Question: For a university group project, we are building a data warehouse using SQL Server Management and Visual Studio. We are currently in the staging area and want to fill the tables with data. It works fine for our dimension tables, but it simply doesn't work for our fact table sales. We have tried several different options and now have two final options, both of which should work. The first option can be executed without error messages, but the rows stop being forwarded after "Merge Join".

With the second option we get an error message in the OLE DB destination <URL> as follows:
> [OLE DB Destination [115]] Error: SSIS Error Code DTS_E_OLEDBERROR. > An OLE DB error has occurred. Error code: 0x80004005.
An OLE DB record is available.
Source: "Microsoft SQL Server Native Client 11.0"
Hresult: 0x80004005
Description: "Violation of PRIMARY KEY constraint 'pk_Fact_Sales'. Cannot insert duplicate key in object 'dbo.Stg_Fact_Sales'. The duplicate key value is (2021-12-31, 017692475c1c954ff597feda05131d73, 3c7c4a49ec3c6550809089c6a2ca9370, a08ac24c7188aae96f09570ffde66b40, 66188).".
In either way, the fact table is completely empty on SQL.
For a better understanding and insight, we are providing you with our SQL scripts, flat files as well as visual studio data flow: <URL>
If anyone can help figure out what our problem is, we would be more than happy!
Thank you very much and all the best!
---
@Jayvee: Thank you very much again for your help! We tried doing what you suggested to us and it worked as well for us!
However, we noticed that the sum of the price + the sum of the freight value is different from the payment_value as well as the values differ from the csv file. That is why we tried to additionally check the box "Remove rows with duplicate sort values" in the Sort 1. Instead of having 117.216 rows in the end, we end up with 102.727 rows. Yet, there is still a variation between all of the values. For a better overview and understanding, please refer to the following image: <URL>.
Do you know why this might be happening or have a solution to solve this problem?
Also, we tried to move forward with the Reviews fact table. In this table we would like to show the average score (made for orders) for each customer unique id, taking into account the different dates. In other words, one customer can make more than one review on the same day, so we want to do the average for those cases. If the customer made the review on a different day, we do not want to include this information for the calculation of the average. Could you maybe help us how to do this with visual studio? We tried using the Aggregate function, but it did not work out. Can you maybe help here as well? (We don't care about the relation with the order, we just want to know the average for the scores made by the same customers on the same day.)
Thank you for your time and help!
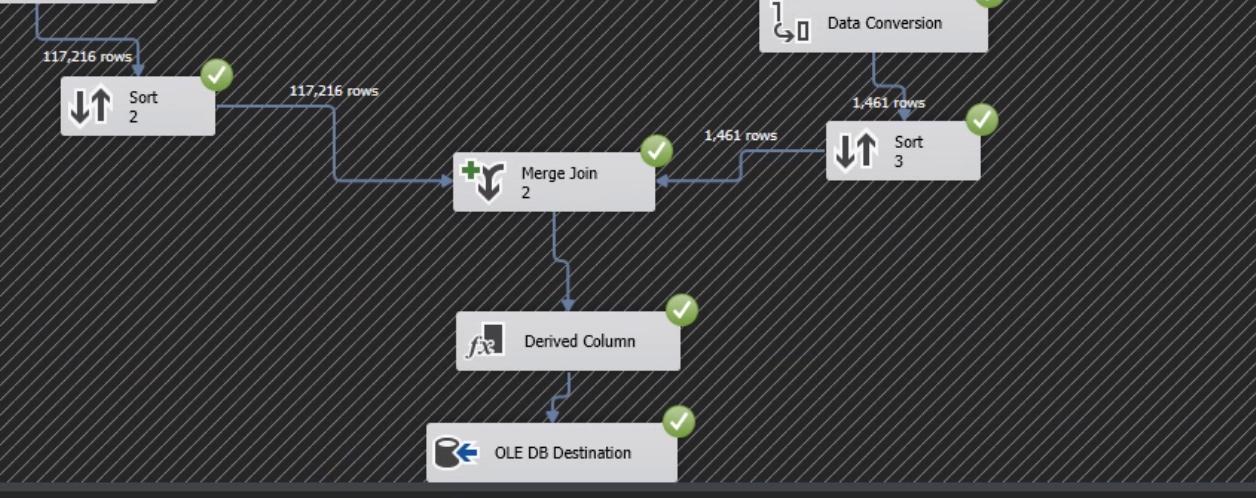
Answer: There actually are some transactions that create duplicates keys:
Fact Sales PK is as follows:
'''
FK_Date ASC,
FK_Product ASC,
FK_Sellers ASC,
FK_Customer_unique ASC,
FK_Payment ASC
FK_Date comes from orders file
FK_Product, FK_Sellers and FK_Customer_unique come from order_item file
FK Payment comes from payment file
'''
Now, if we check the files for the product_id that created the PK duplication (cb07b3df7c64648bbeceb85cacd464c9)
in order_items:
<URL>
As you can see 2, items with the same product_id, seller_id and order_id
in orders:
<URL>
in payments:
<URL>
So when the two records from order_item merge with order and payment file (using order_id as join key) you will end up with two records with the same
FK_product (cb07b3df7c64648bbeceb85cacd464c9)
FK_date (23-01-2017)
FK_seller (62c50c1af4dfdc4149d25c5222043d39)
FK_customer_unique (8a0793d04e0f4be13434516ee7037104)
FK_payment (38321)
so that is why you need to either add something to the fact table to make it unique (order_item_id, for instance)
or
ignore the duplicates by removing the records with same sort value in the sort transformation of order items
or
group order_items by order_id summing the freight value
which of the three solutions will depend on the rules of the problem (i.e the meaning of freight value, is it divided between items or it's just repeated?)
hope this helps to clarify the issue
fact sales table:
'''
CREATE TABLE Stg_Fact_Sales (
FK_Date DATE ,
FK_Product NVARCHAR(50) ,
FK_Sellers NVARCHAR(50),
FK_Customer_unique NVARCHAR(50) ,
FK_Payment INT ,
Delays INT NULL,
Price DECIMAL(18, 2) NOT NULL,
Freight_value DECIMAL(18, 2) NOT NULL,
Payment_value DECIMAL (18,2) NOT NULL,
Order_status NVARCHAR(50) NOT NULL,
Order_id NVARCHAR(50) NOT NULL,
Order_item_id NVARCHAR(50) NOT NULL,
CONSTRAINT pk_Fact_Sales PRIMARY KEY (
Order_id ASC,
Order_item_id ASC,
FK_Payment ASC
)
);
'''
as you can see, I've added order_id and order_item_id to the table and made these two columns, plus payment number, the composite PK.
Now the package needs to reflect these changes.
Sort 1 now includes order_item_id
<URL>
also does Merge Join
<URL>
and Merge Join 1
<URL>
And finally make sure you map these two new fields to the corresponding columns in OLE DB Destination:
<URL>
Result:
All the data loaded without issues:
<URL>